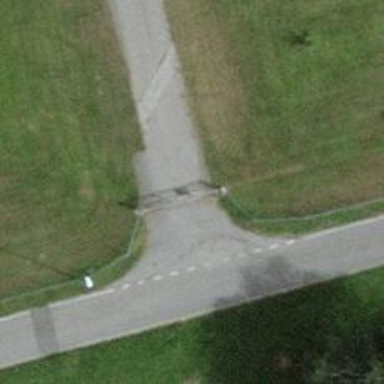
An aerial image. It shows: Gate.